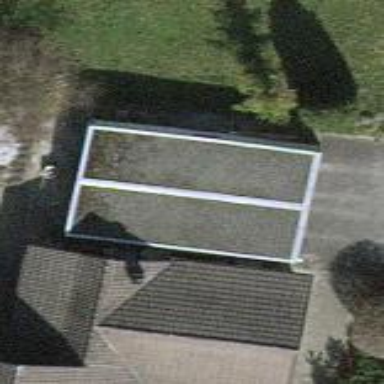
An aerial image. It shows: Group of garages.